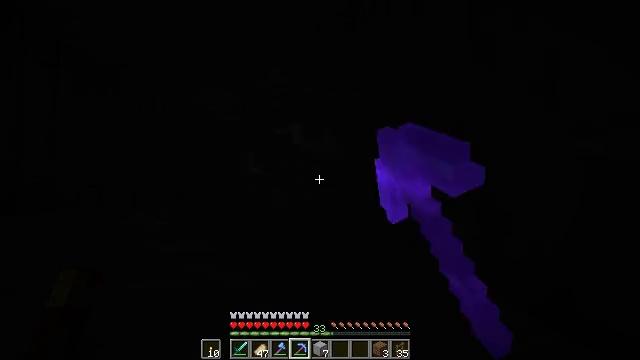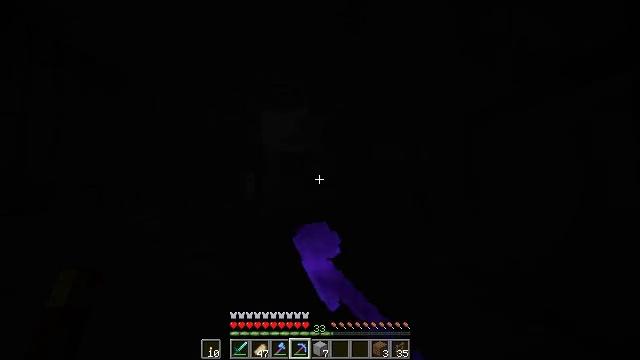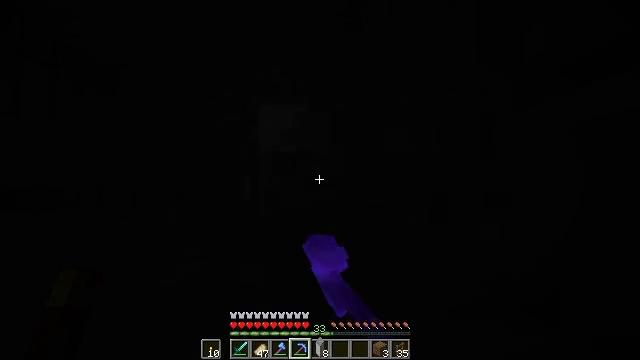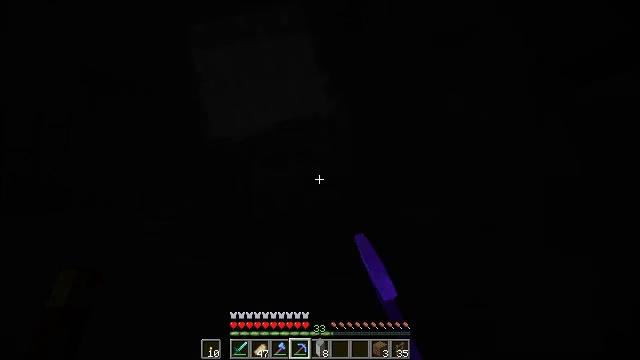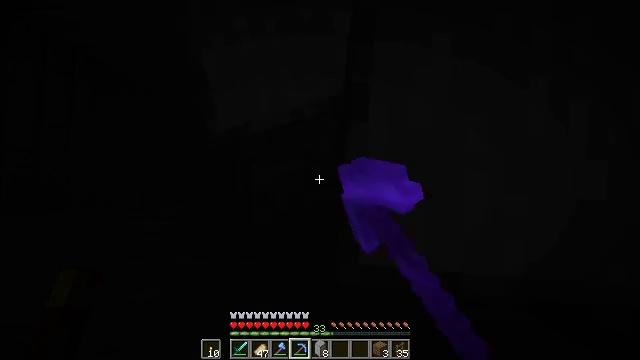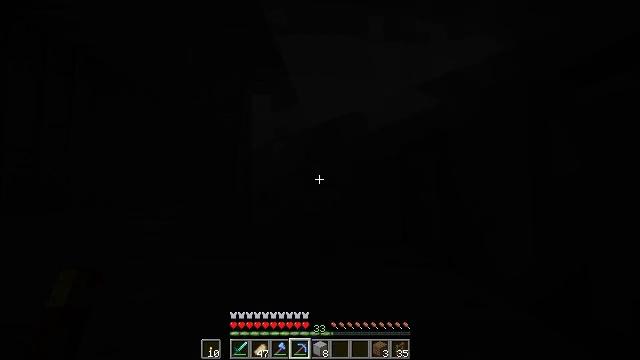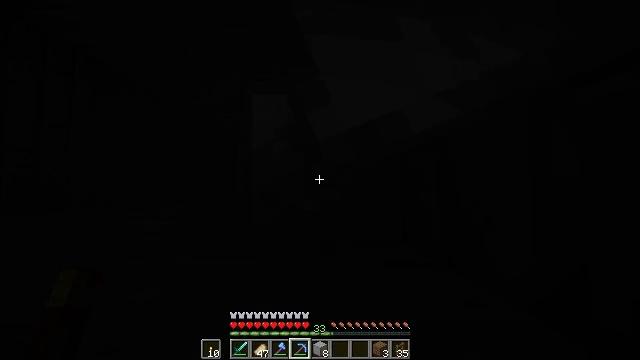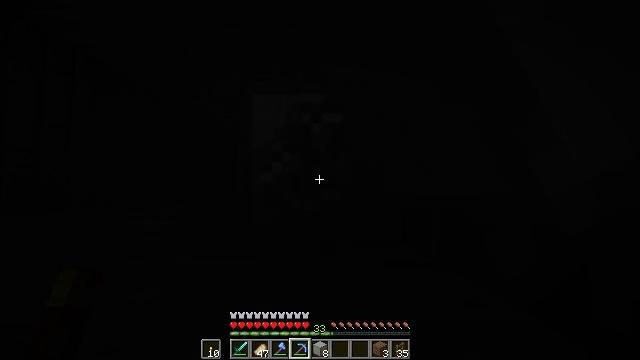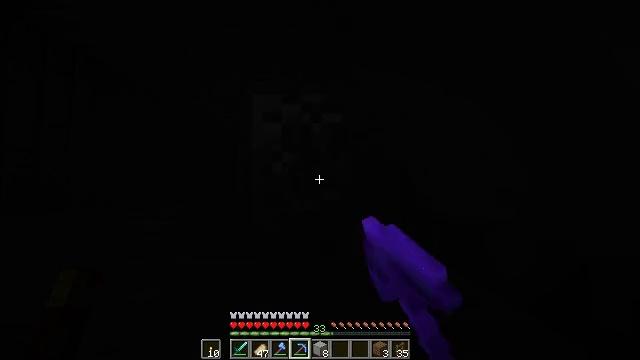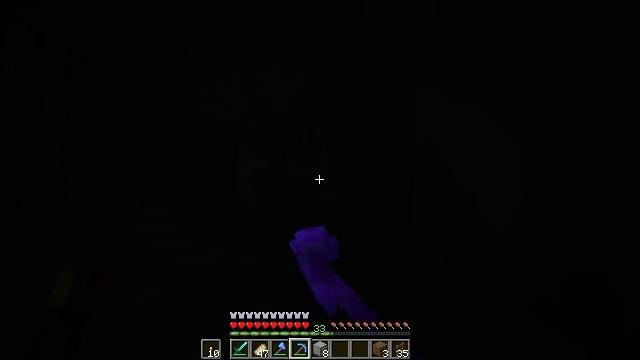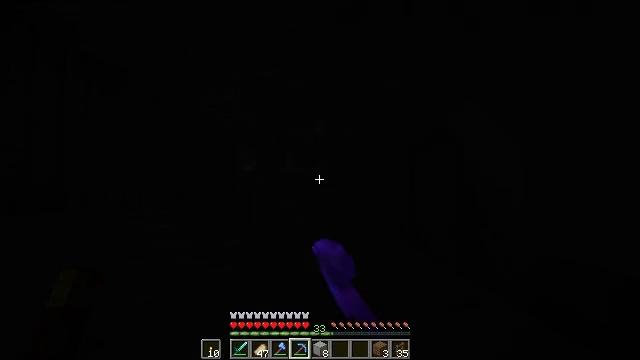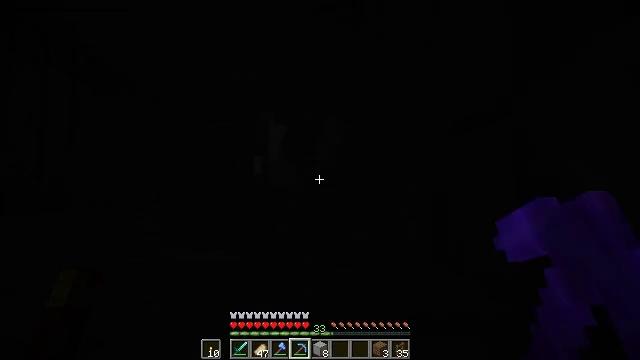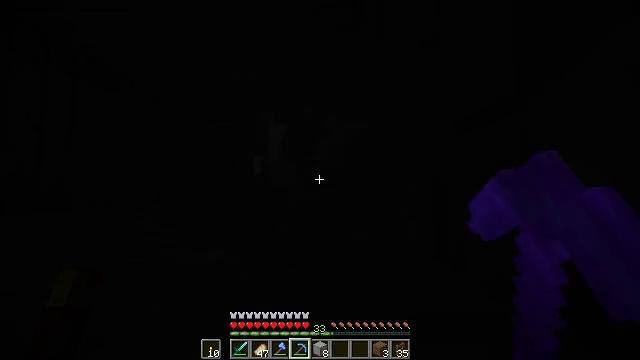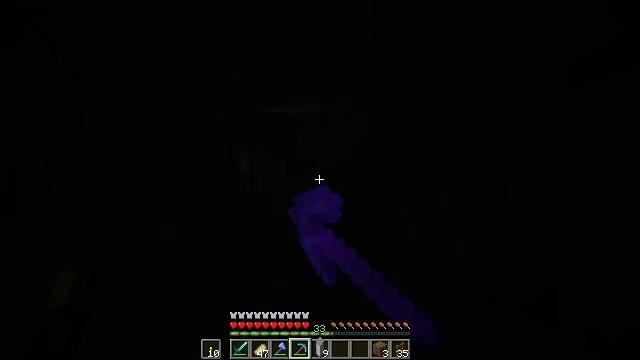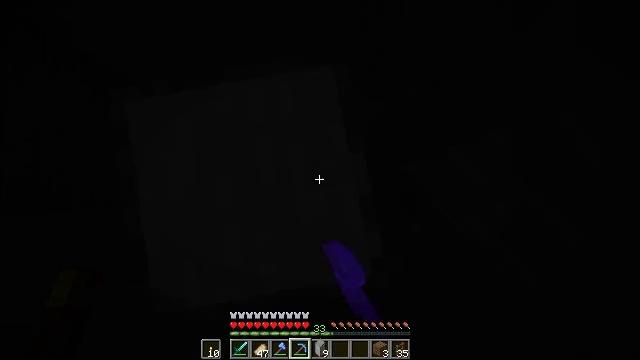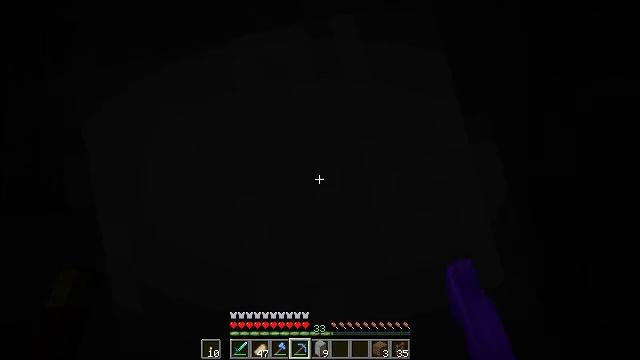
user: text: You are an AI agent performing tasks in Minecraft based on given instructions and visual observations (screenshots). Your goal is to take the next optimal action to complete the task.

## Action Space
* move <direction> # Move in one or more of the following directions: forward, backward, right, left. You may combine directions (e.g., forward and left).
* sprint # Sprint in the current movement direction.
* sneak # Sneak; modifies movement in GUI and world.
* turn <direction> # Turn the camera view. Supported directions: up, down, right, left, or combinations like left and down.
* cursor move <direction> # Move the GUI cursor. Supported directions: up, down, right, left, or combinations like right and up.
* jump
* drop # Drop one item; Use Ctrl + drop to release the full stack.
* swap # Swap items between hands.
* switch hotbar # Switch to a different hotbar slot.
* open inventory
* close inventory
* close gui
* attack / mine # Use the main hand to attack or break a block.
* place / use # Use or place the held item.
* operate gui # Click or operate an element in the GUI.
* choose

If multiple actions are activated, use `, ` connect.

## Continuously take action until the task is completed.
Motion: motion action
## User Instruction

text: Get smooth stone for building.
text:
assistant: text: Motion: attack / mine
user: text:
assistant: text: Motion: attack / mine
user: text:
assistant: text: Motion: attack / mine
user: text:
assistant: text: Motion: attack / mine
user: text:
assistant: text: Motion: attack / mine
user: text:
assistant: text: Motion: attack / mine
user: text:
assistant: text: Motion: attack / mine
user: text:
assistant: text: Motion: attack / mine
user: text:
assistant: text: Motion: attack / mine
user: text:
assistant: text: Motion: attack / mine
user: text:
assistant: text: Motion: attack / mine
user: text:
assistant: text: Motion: attack / mine
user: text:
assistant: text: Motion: attack / mine
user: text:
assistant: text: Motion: attack / mine
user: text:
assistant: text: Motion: attack / mine
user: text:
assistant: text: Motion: attack / mine
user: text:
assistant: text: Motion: attack / mine
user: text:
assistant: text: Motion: attack / mine
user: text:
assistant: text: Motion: attack / mine
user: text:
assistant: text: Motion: attack / mine
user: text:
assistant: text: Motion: attack / mine
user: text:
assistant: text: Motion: attack / mine
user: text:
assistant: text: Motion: attack / mine
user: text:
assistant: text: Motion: attack / mine
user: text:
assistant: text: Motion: attack / mine
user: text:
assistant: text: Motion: attack / mine
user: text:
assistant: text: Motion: attack / mine
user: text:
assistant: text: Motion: attack / mine
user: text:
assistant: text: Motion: attack / mine
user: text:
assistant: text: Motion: attack / mine